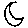
Label: moon